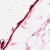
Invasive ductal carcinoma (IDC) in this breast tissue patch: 0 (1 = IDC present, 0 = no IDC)